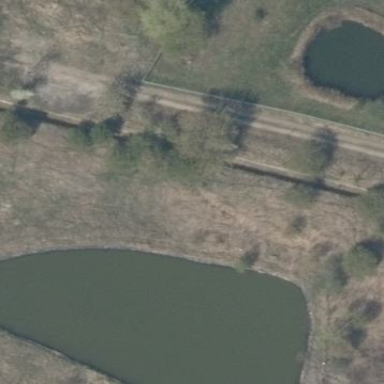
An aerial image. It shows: Pond with natural water.